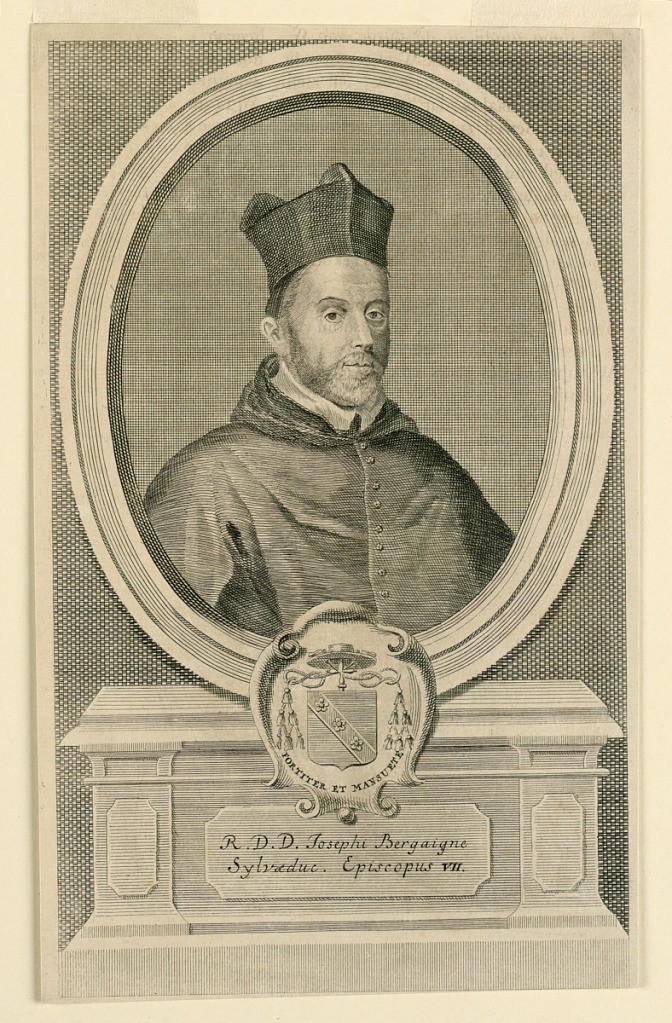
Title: Portrait of Josephi Bergaigne, Bishop of Sylva
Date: ca. 1700-1730
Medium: Engraving on paper
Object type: Print
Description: Within an oval frame is the bust portrait of a cleric, wearing a beretta and short cropped beard. Below, his escutcheon and motto, and inscription.